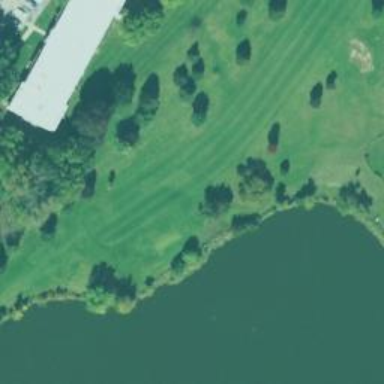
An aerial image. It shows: View of golf hole.